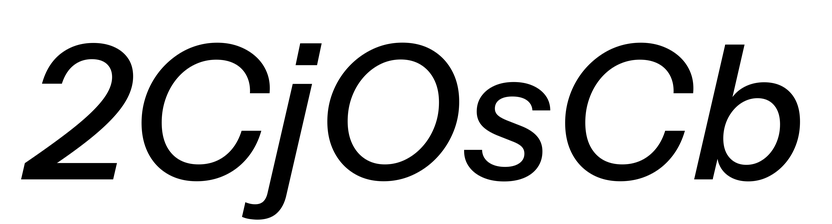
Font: InstrumentSans-Italic_Medium_Italic